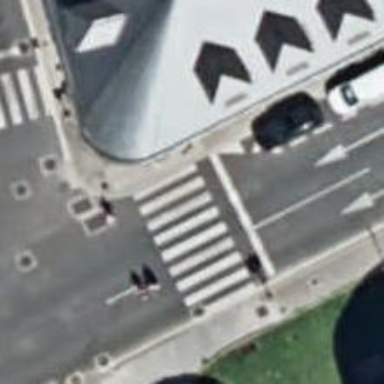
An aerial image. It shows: Road with traffic signals at the crossing.